Interaction volume radius: 5 \u00c5
Interaction volume height: 15 \u00c5
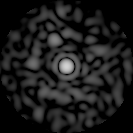
Disorder parameter: 0.783